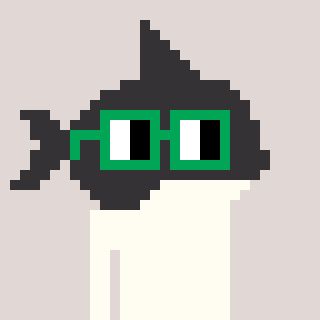
a pixel art character with square green glasses, a orca-shaped head and a gold-colored body on a warm background